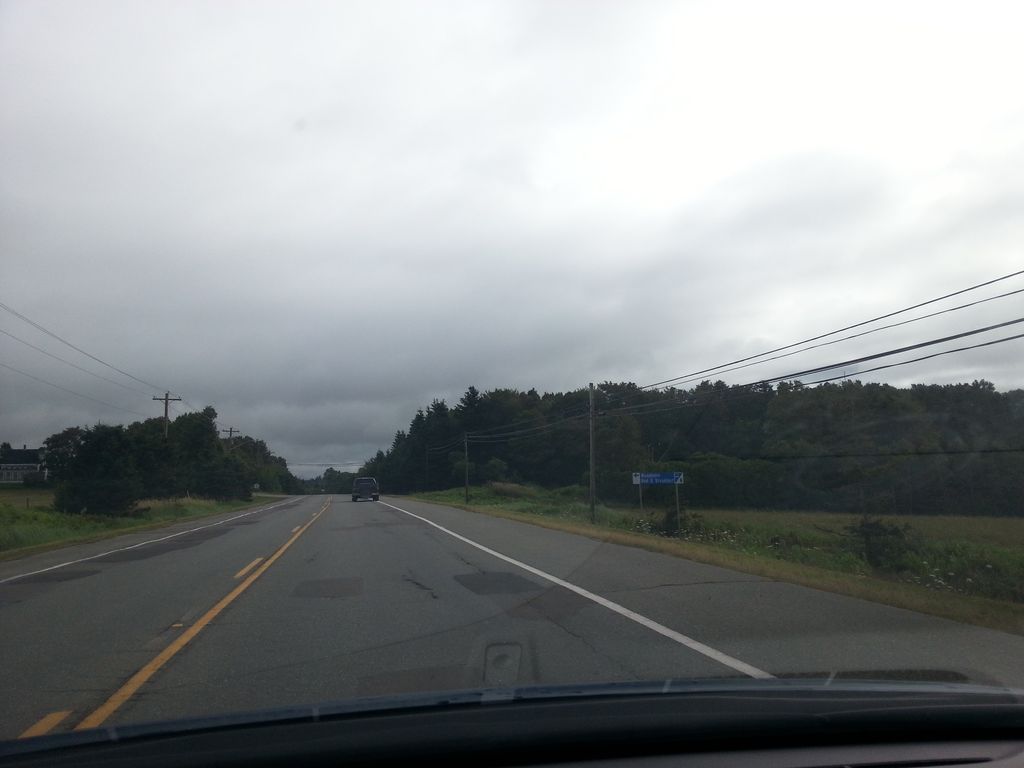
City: charlottetown